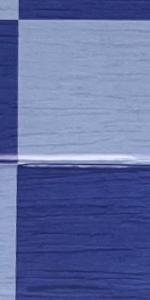
Label: Empty